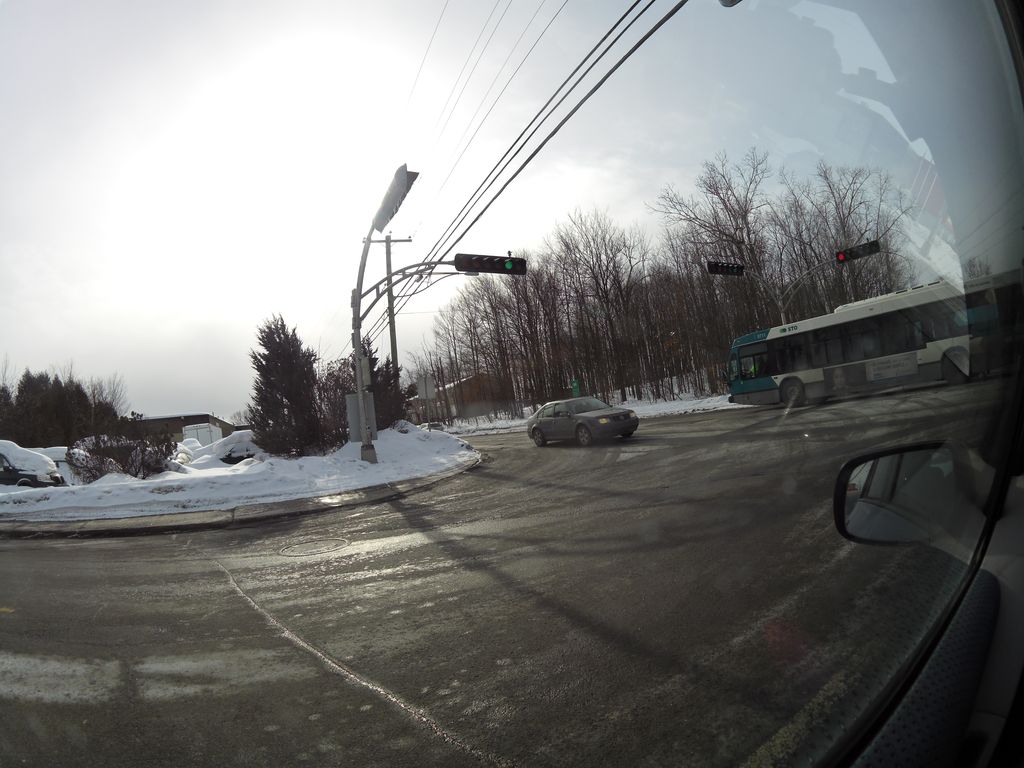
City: ottawa-gatineau